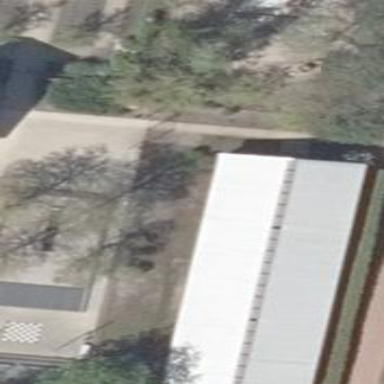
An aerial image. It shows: School building.